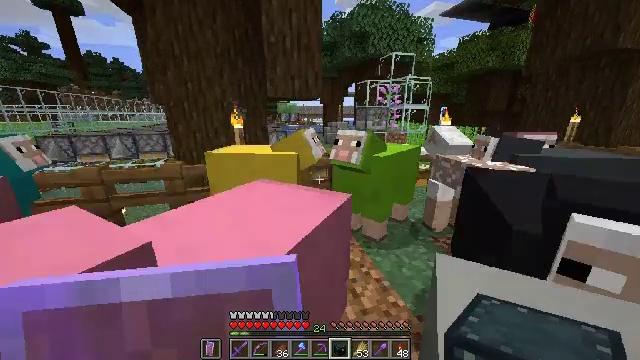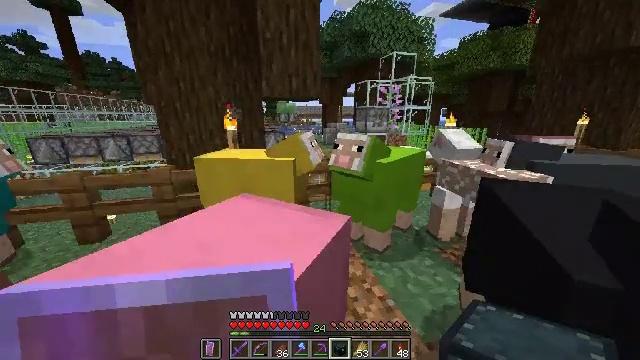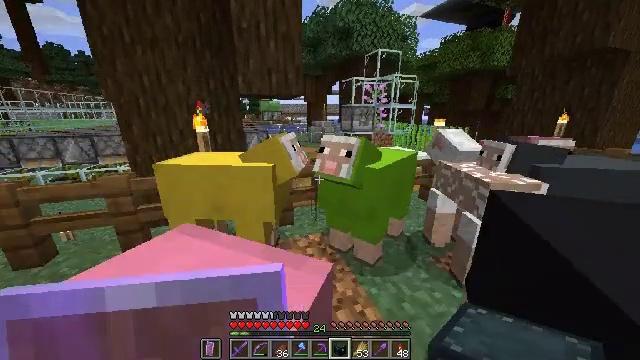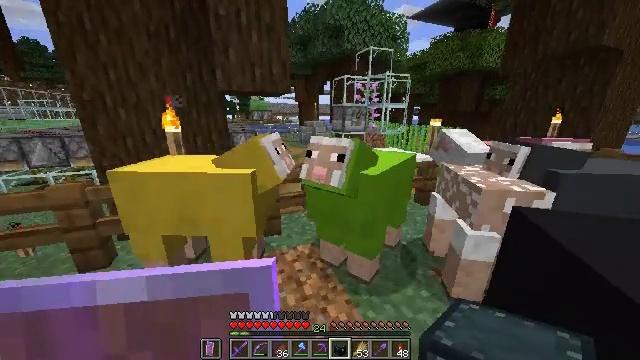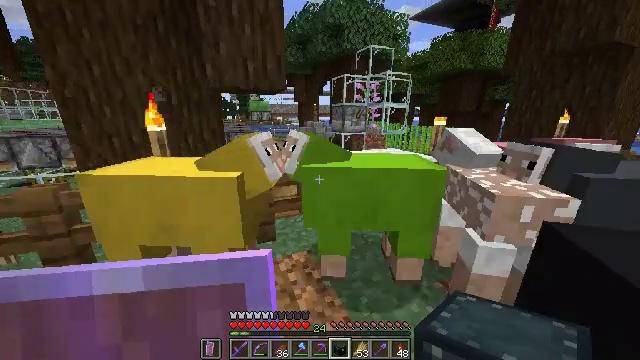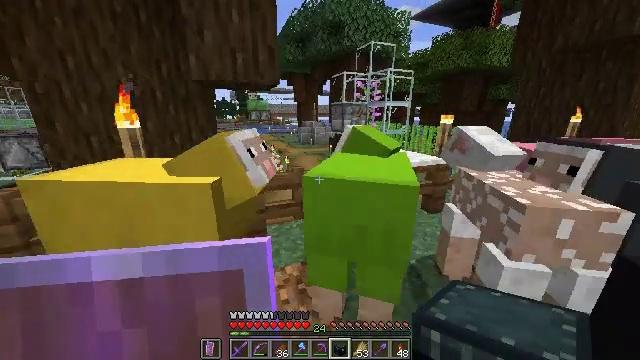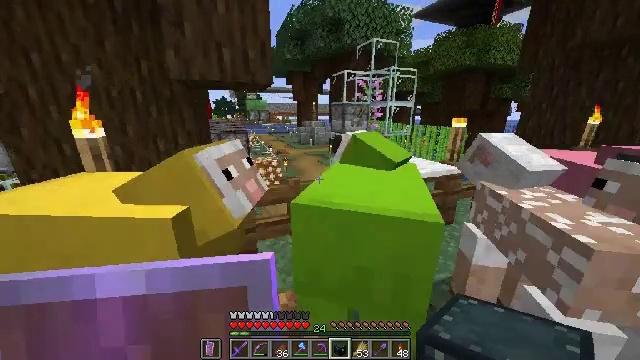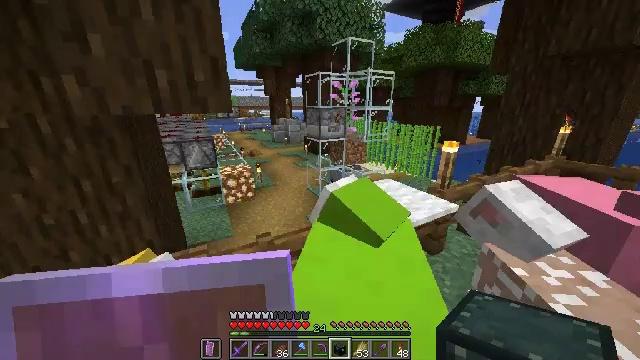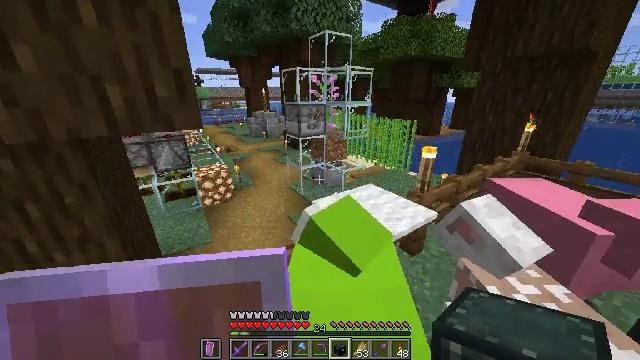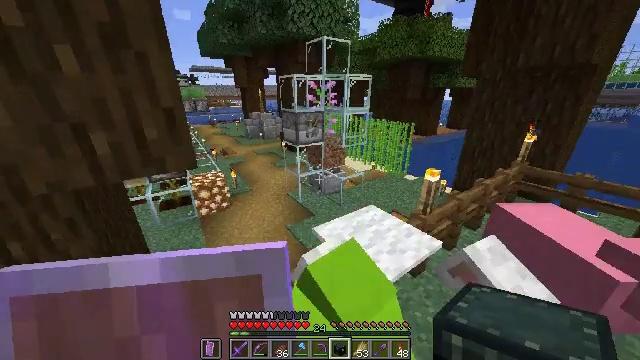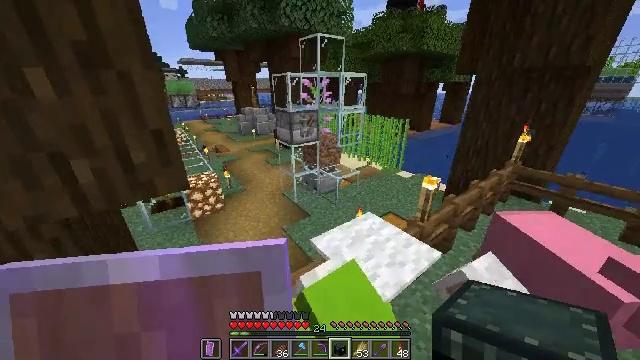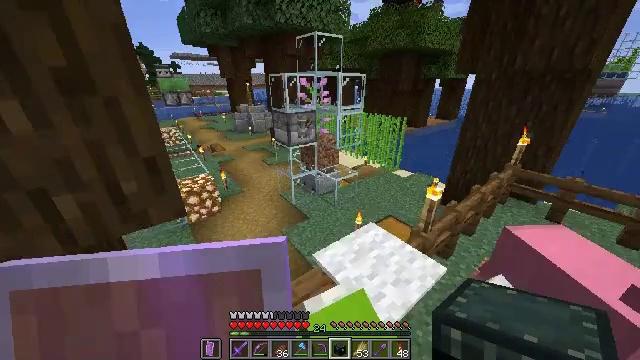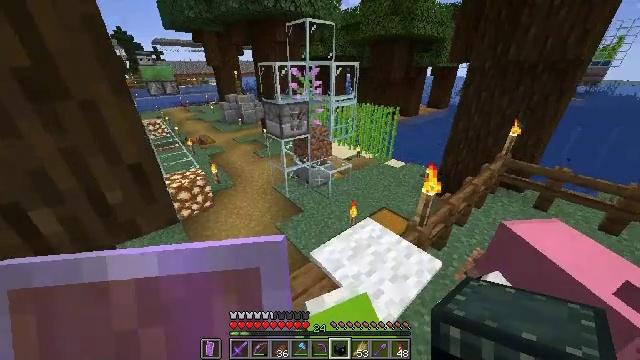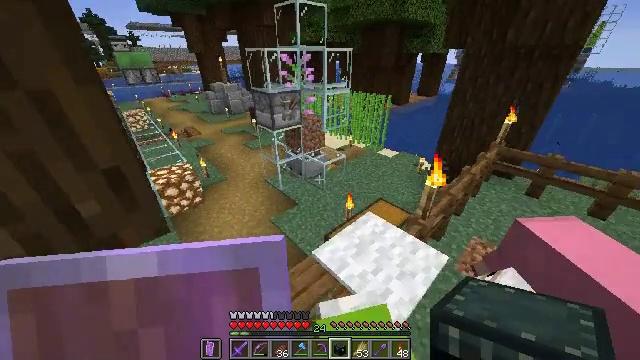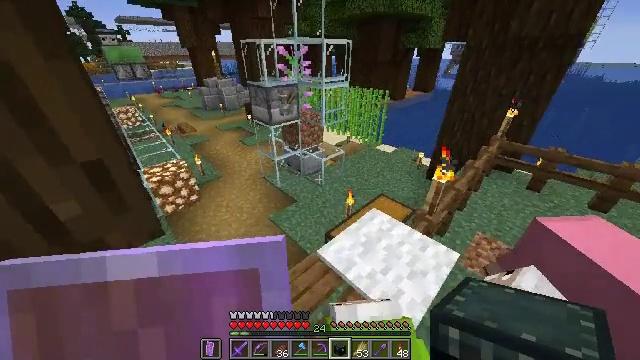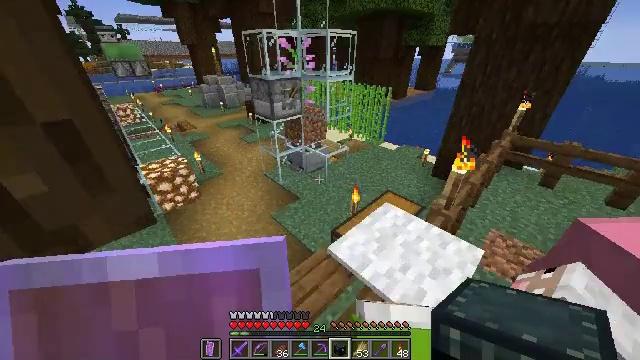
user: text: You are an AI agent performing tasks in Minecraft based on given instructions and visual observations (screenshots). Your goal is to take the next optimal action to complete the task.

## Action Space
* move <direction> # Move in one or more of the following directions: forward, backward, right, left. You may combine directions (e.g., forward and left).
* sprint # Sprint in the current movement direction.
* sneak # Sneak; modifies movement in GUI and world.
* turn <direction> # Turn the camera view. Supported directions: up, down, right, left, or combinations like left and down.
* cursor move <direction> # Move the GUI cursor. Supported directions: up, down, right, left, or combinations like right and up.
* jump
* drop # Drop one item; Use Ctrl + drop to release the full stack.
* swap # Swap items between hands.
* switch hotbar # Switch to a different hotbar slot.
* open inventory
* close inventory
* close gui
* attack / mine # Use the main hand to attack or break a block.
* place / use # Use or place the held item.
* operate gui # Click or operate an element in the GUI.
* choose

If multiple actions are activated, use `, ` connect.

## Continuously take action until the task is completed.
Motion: motion action
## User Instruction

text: Hunt a sheep.
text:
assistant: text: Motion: move forward, sprint
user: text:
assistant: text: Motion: move forward, sprint, turn right
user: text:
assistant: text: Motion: move forward, sprint, turn right
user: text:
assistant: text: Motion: move forward, sprint
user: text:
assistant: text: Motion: move forward, sprint
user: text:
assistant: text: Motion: move forward, sprint
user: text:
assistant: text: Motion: move forward, sprint, turn right and down, jump
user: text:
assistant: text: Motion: move forward, sprint, turn right and down, jump
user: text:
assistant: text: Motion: move forward, sprint, jump
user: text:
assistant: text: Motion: move forward, sprint, turn right and down, jump
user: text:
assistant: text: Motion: move forward, sprint, turn right and down, jump
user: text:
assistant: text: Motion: move forward, sprint, turn right and down
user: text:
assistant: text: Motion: move forward, sprint, turn right and down
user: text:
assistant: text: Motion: move forward, sprint, turn right
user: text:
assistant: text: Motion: move forward, sprint
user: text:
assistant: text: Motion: move forward, sprint
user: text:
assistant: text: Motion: move forward, sprint
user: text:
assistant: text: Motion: move forward, sprint
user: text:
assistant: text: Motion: move forward, sprint
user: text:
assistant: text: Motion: move forward, sprint, turn right and down
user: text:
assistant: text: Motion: move forward, sprint, turn right and down
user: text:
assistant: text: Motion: move forward, turn right and down
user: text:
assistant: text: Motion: no_op
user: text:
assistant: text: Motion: no_op
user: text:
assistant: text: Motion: turn left, jump
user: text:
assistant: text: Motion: move forward, turn left, jump
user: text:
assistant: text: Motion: move forward, turn left, jump
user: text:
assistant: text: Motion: move forward, jump
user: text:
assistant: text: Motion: move forward, sprint, jump
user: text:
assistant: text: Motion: move forward, sprint, jump